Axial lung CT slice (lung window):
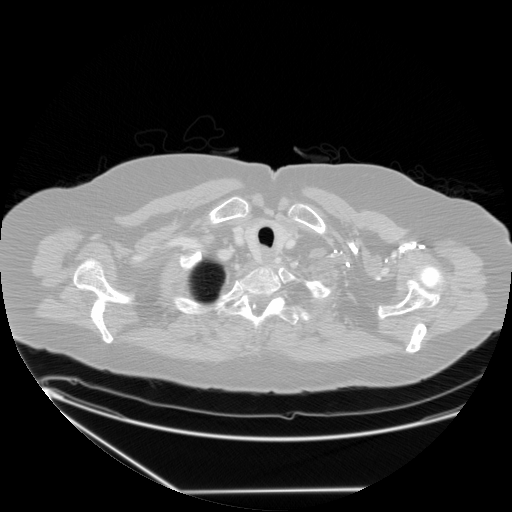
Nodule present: no